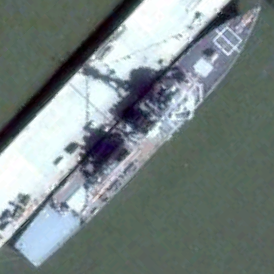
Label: destroyer